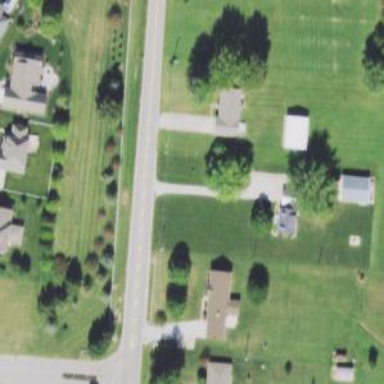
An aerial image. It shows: Driveway.